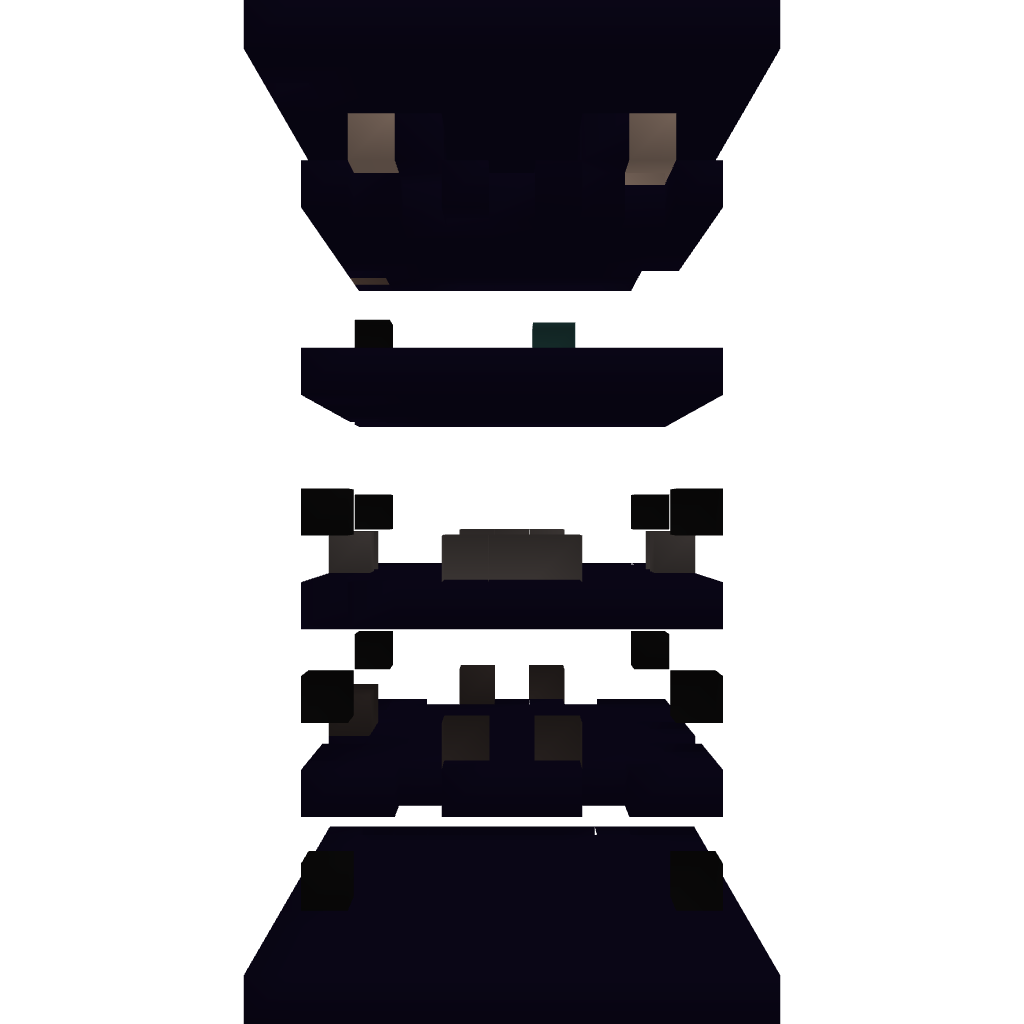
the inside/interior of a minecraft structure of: WitchHouse